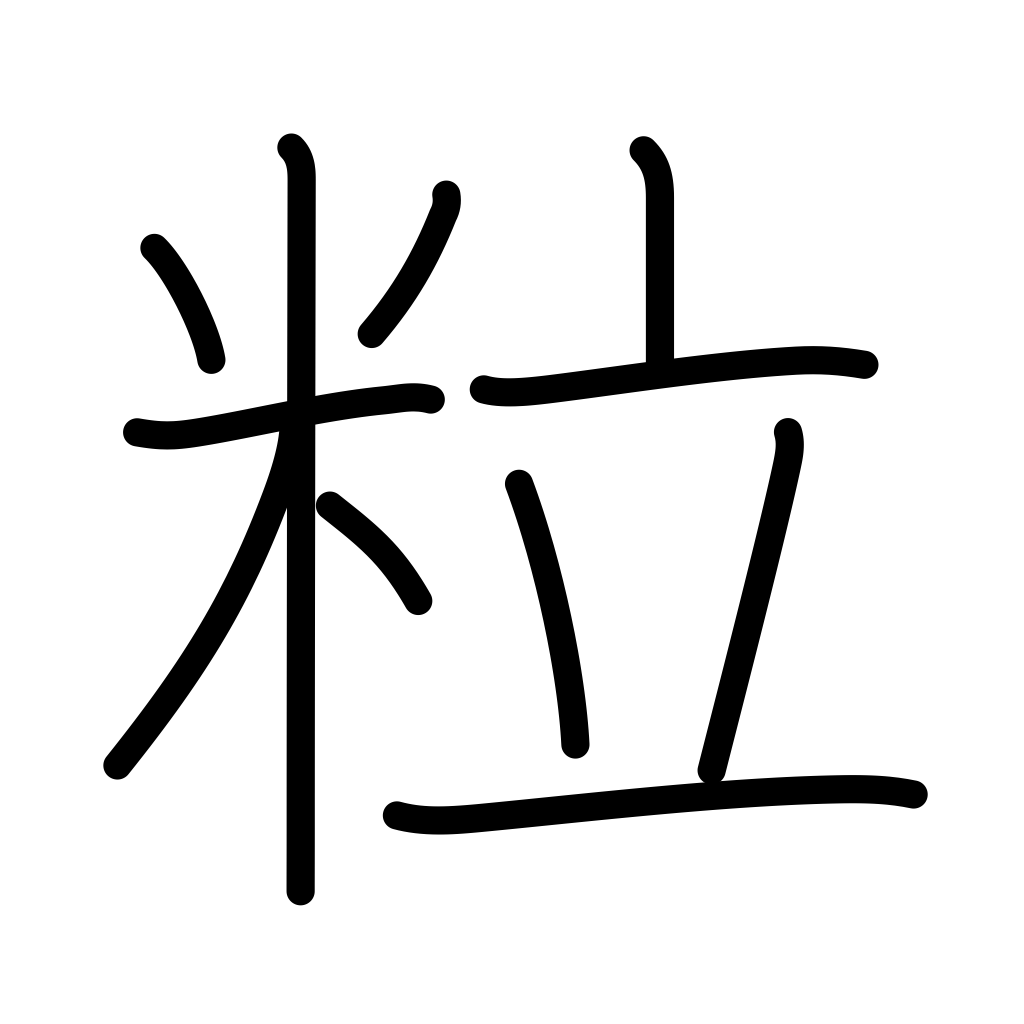
Meaning: grains, drop, counter for tiny particles